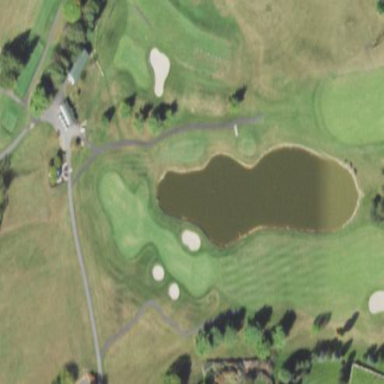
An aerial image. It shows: Green golf area with grass land use.